Question: I have a 3D model, represented something like this:
'''
class Vertex
{
double x, y, z;
}
class Edge
{
Vertex *v1, *v2; // no particular order
Face *f1, *f2; // no particular order. f2 may be null.
}
class Face
{
List<Vertex*> vertices; // clockwise order
List<Edge*> edges; // clockwise order
}
class Model
{
List<Face*> faces;
List<Vertex*> vertices;
List<Edge*> edges;
}
'''
Of course this can be transformed into whatever representation is most convenient.
I want to split this model, into several disconnected parts, along multiple loops of connected edges, and create new faces to cap the ends. Example with one loop:

The new faces should in the same position, and identical apart from their connections to other faces, but for this example I've moved them apart. How could I do this?
It does not matter if vertices are shared between the otherwise-disconnected parts.
Since every edge connects exactly two faces, I tried splitting each edge individually into two copies (one for each face). This does separate the model as required, but then I can't see a way to correctly add the new faces.
This question is tagged graph-algorithm because this problem seems like it's somehow related to graph theory.
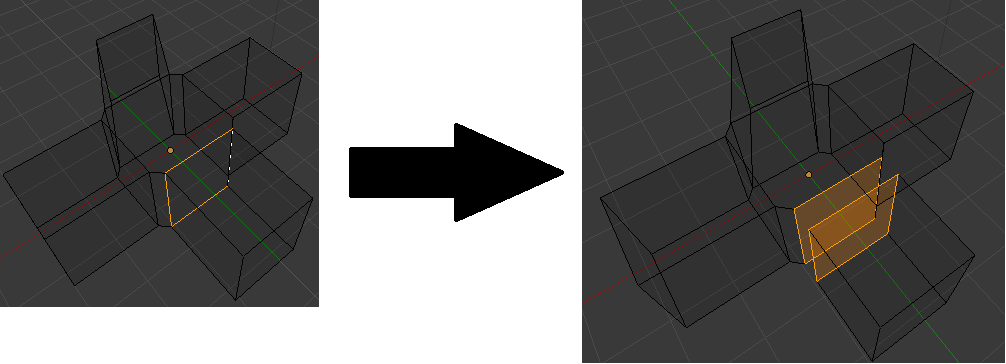
Answer: - 'class Edge''Face''Vertex'- 'set''List''class Model'
-
'''
pair<Model*, Model*> split_model( const Model* mx, const List<Edge*>& loop );
'''
- 'ma''mb''loop'- 'loop''fa''fb'- 'fa''ma''fa''fa''ma''ma''loop''ma'- 'fb''mb'